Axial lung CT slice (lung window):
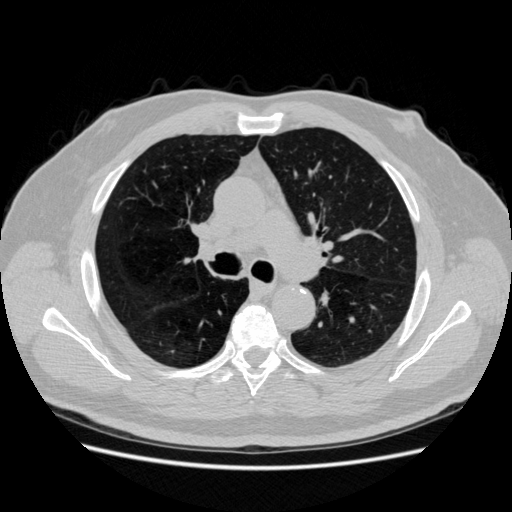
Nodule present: no